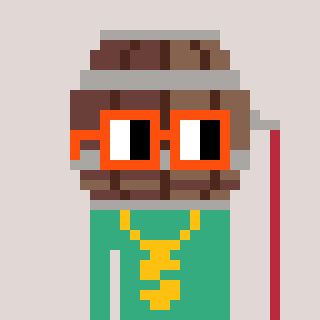
a pixel art character with square orange glasses, a wine barrel-shaped head and a teal-colored body on a warm background